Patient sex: F
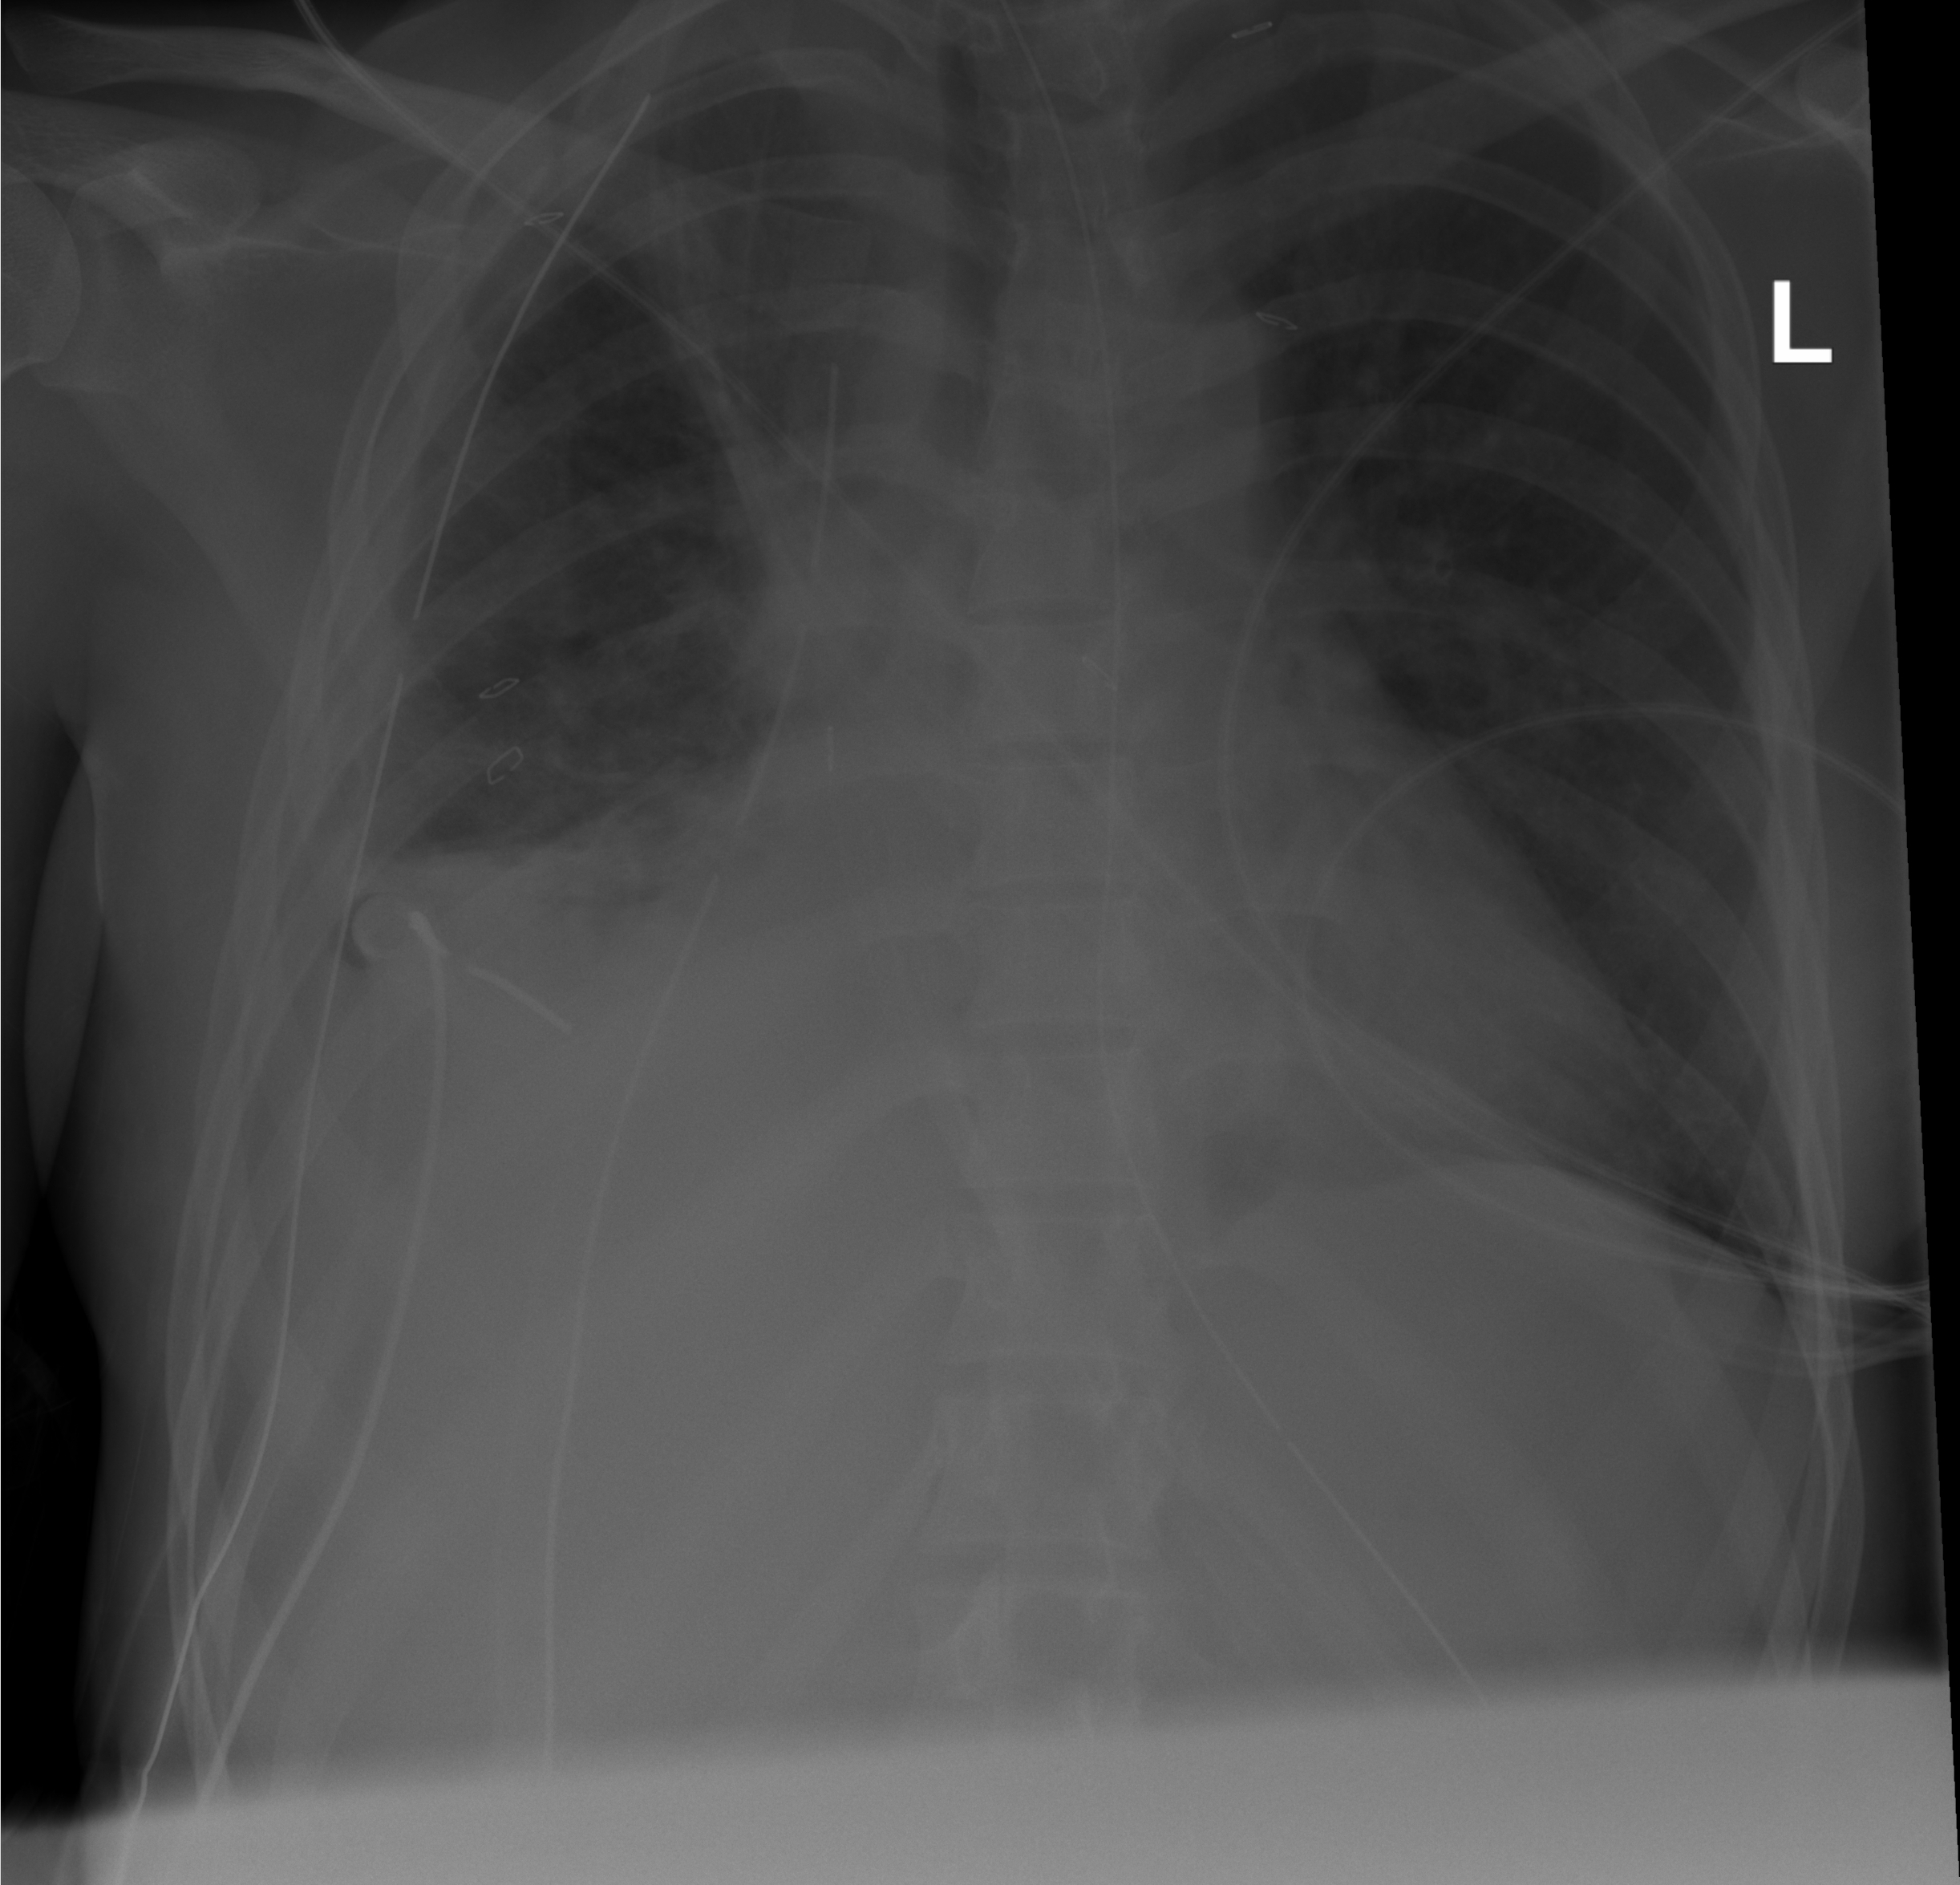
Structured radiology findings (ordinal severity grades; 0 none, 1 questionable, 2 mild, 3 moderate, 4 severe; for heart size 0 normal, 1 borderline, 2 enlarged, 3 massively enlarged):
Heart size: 1
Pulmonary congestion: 2
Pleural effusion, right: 2
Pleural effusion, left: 0
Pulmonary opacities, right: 2
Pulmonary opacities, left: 0
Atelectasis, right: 2
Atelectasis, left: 0